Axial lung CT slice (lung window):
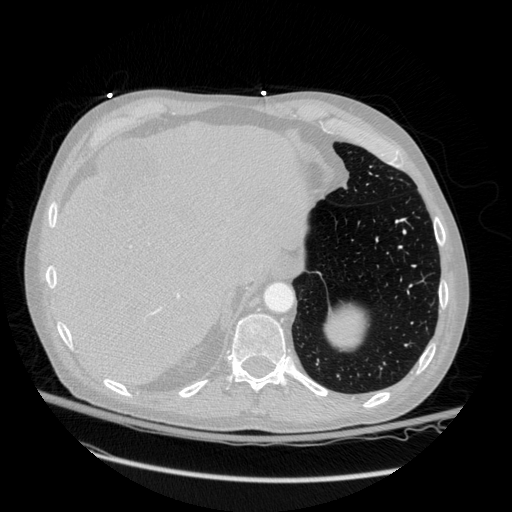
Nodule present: no